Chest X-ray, PA view. Patient: 51 years old, sex F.
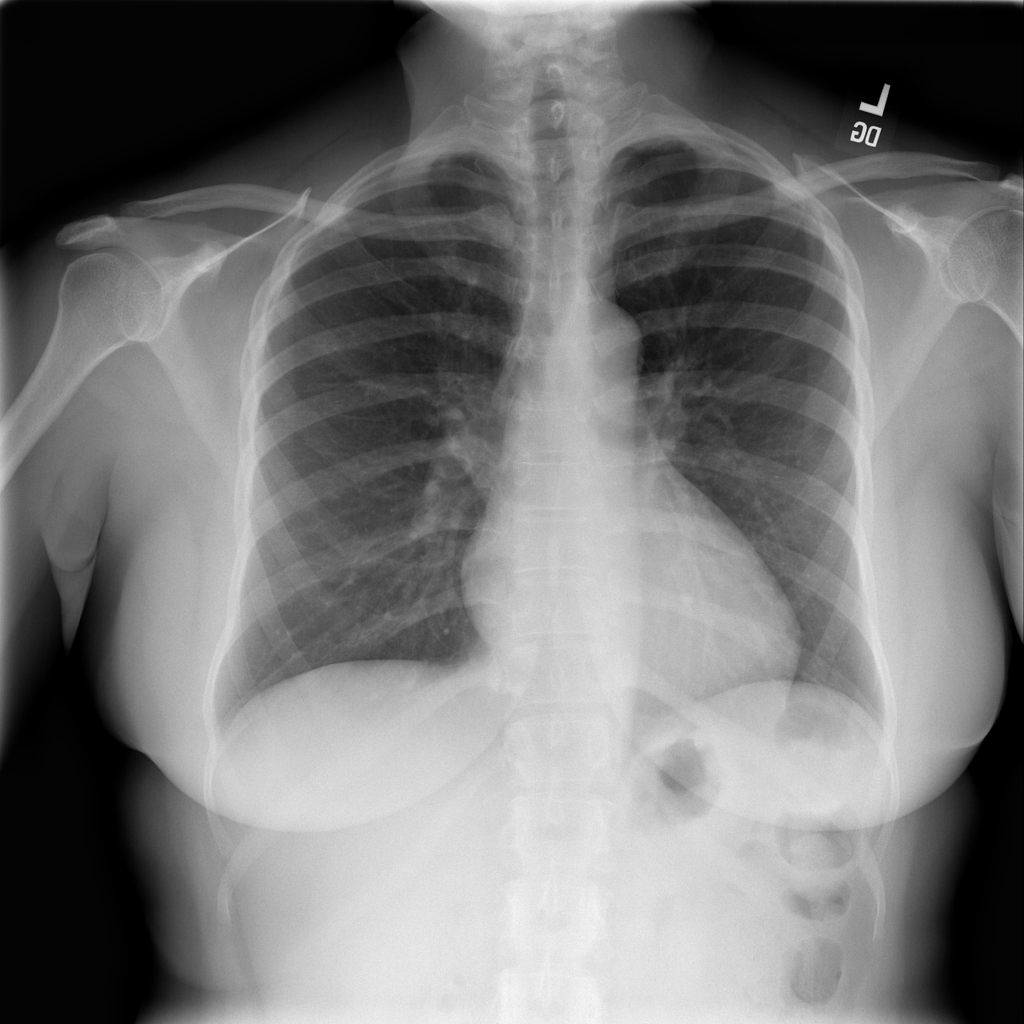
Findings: No Finding